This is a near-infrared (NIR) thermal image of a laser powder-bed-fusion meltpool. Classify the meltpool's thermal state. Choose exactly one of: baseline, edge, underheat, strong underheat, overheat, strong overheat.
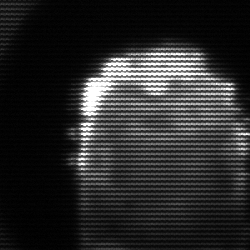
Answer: baseline